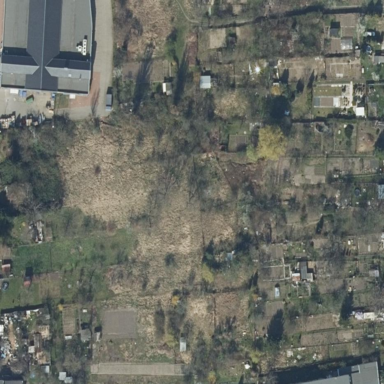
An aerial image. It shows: Area designated for allotments.